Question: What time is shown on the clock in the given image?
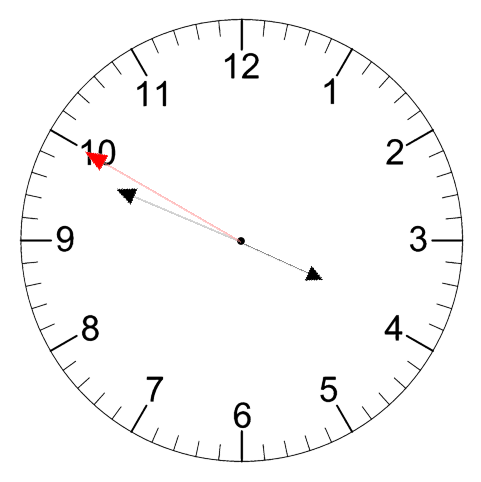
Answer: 03:48:50